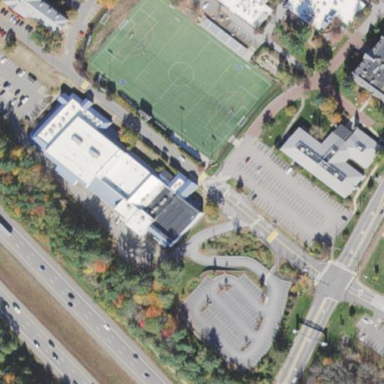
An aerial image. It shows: Sports center building.